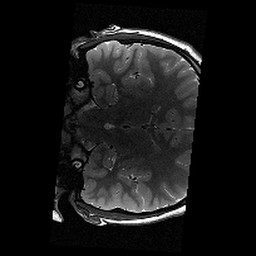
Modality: T2w
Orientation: coronal
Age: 13
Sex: male
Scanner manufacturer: siemens
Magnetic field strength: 3 T
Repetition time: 9.23 s
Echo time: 0.067 s